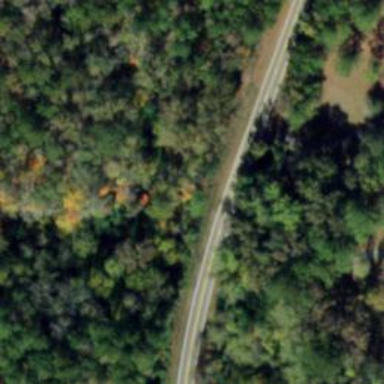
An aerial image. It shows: Asphalt road classified as tertiary.